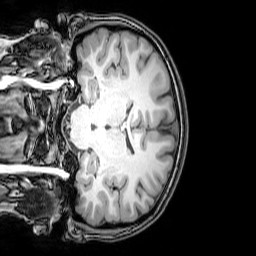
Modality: T1w
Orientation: coronal
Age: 21
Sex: female
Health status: healthy
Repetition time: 0.081 s
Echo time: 0.037 s